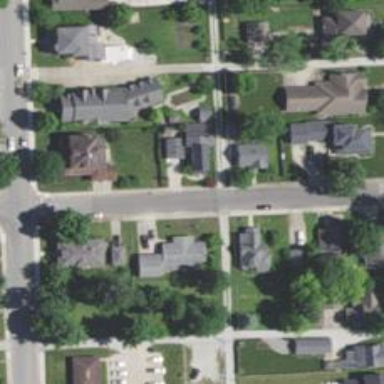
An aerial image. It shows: Alley classified as service road.